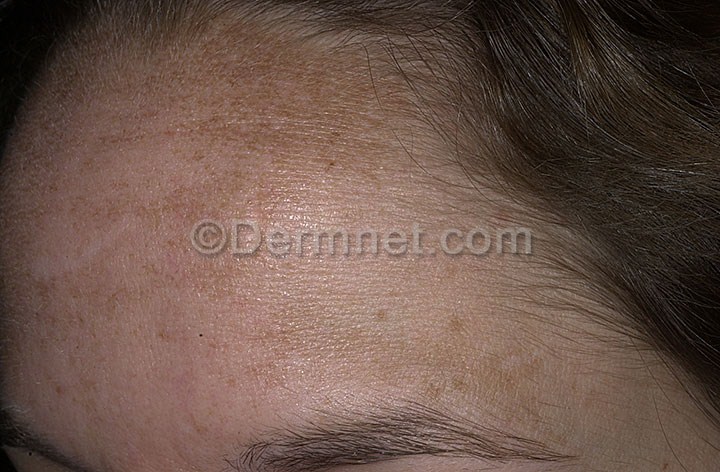
Disease: Light Diseases and Disorders of Pigmentation